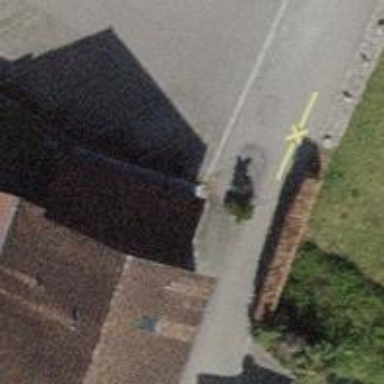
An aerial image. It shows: Block barrier.